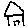
Label: house